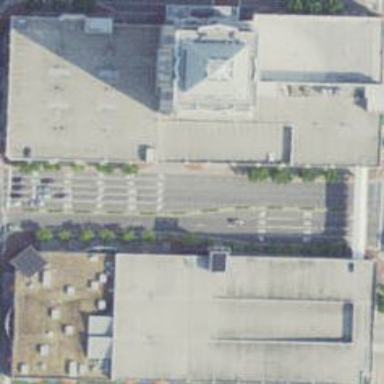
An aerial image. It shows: Hotel building.